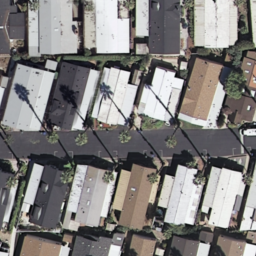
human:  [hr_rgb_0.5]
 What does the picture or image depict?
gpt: mobile home park